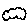
Label: cloud